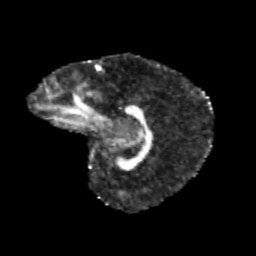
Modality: FA
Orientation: sagittal
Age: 10
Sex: female
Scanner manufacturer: siemens
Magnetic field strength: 3 T
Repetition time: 3.8 s
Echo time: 0.07 s